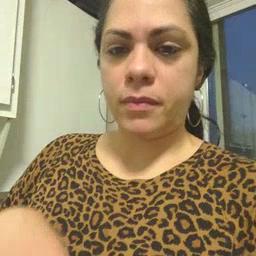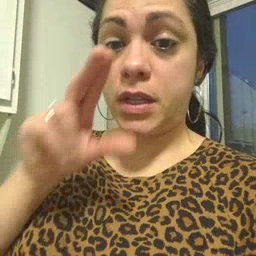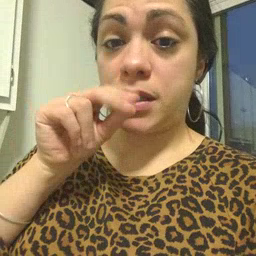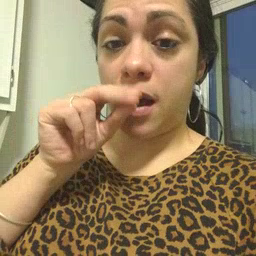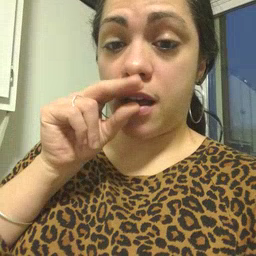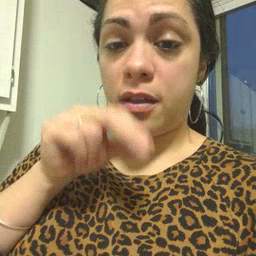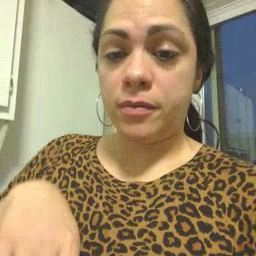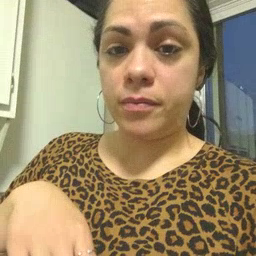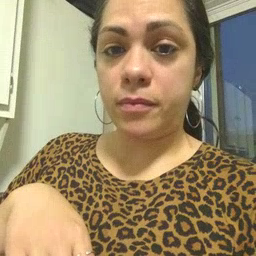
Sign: duck